Question: I'm adding a secondary yaxis using
'''
chart.addAxis({ // Secondary yAxis
title: {
text: 'MACD'
},
top: 360,
height: 87,
offset: 0,
lineWidth: 1,
});
'''
to create MACD by using this
'''
chart.addSeries(
{
color: '#F20',
name: 'MACD',
linkedTo: 'primary',
showInLegend: true,
type: 'trendline',
algorithm: 'MACD',
yAxis: 1,
periods:15
});
'''
The MACD was drawn but not in the secondary axis...its was drawn in the baseline.

I created a jsfiddle for the same please check <URL>
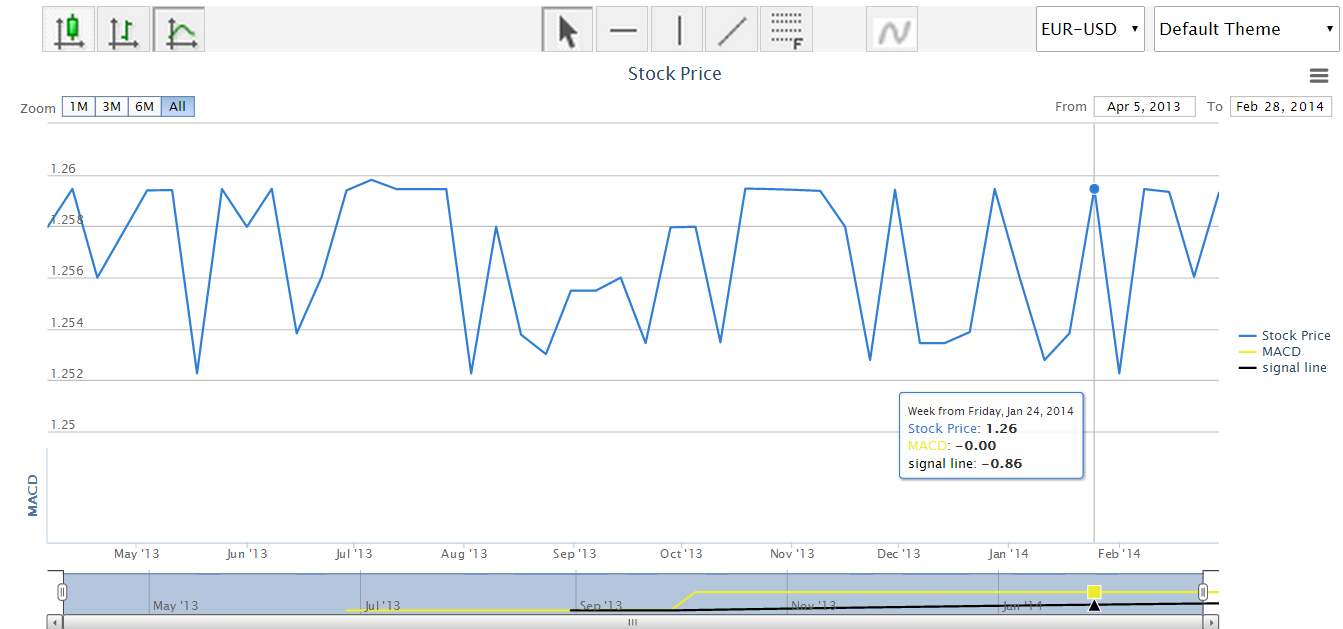
Answer: You should use second index of yAxis 'yAxis:2', because 1, it is the navigator yAxis.
<URL>